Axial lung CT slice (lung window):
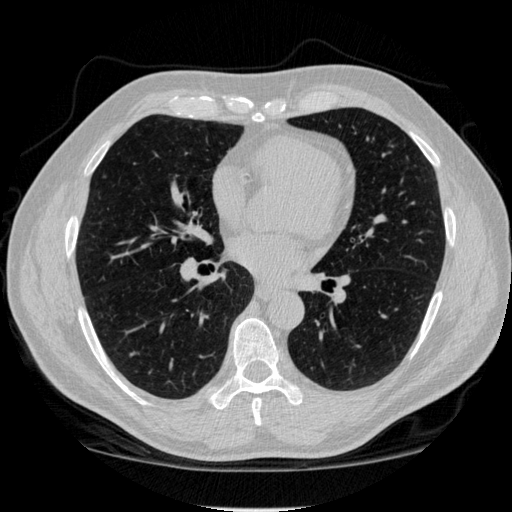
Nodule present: no